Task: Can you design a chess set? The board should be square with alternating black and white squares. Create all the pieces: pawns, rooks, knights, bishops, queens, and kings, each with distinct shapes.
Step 3480:
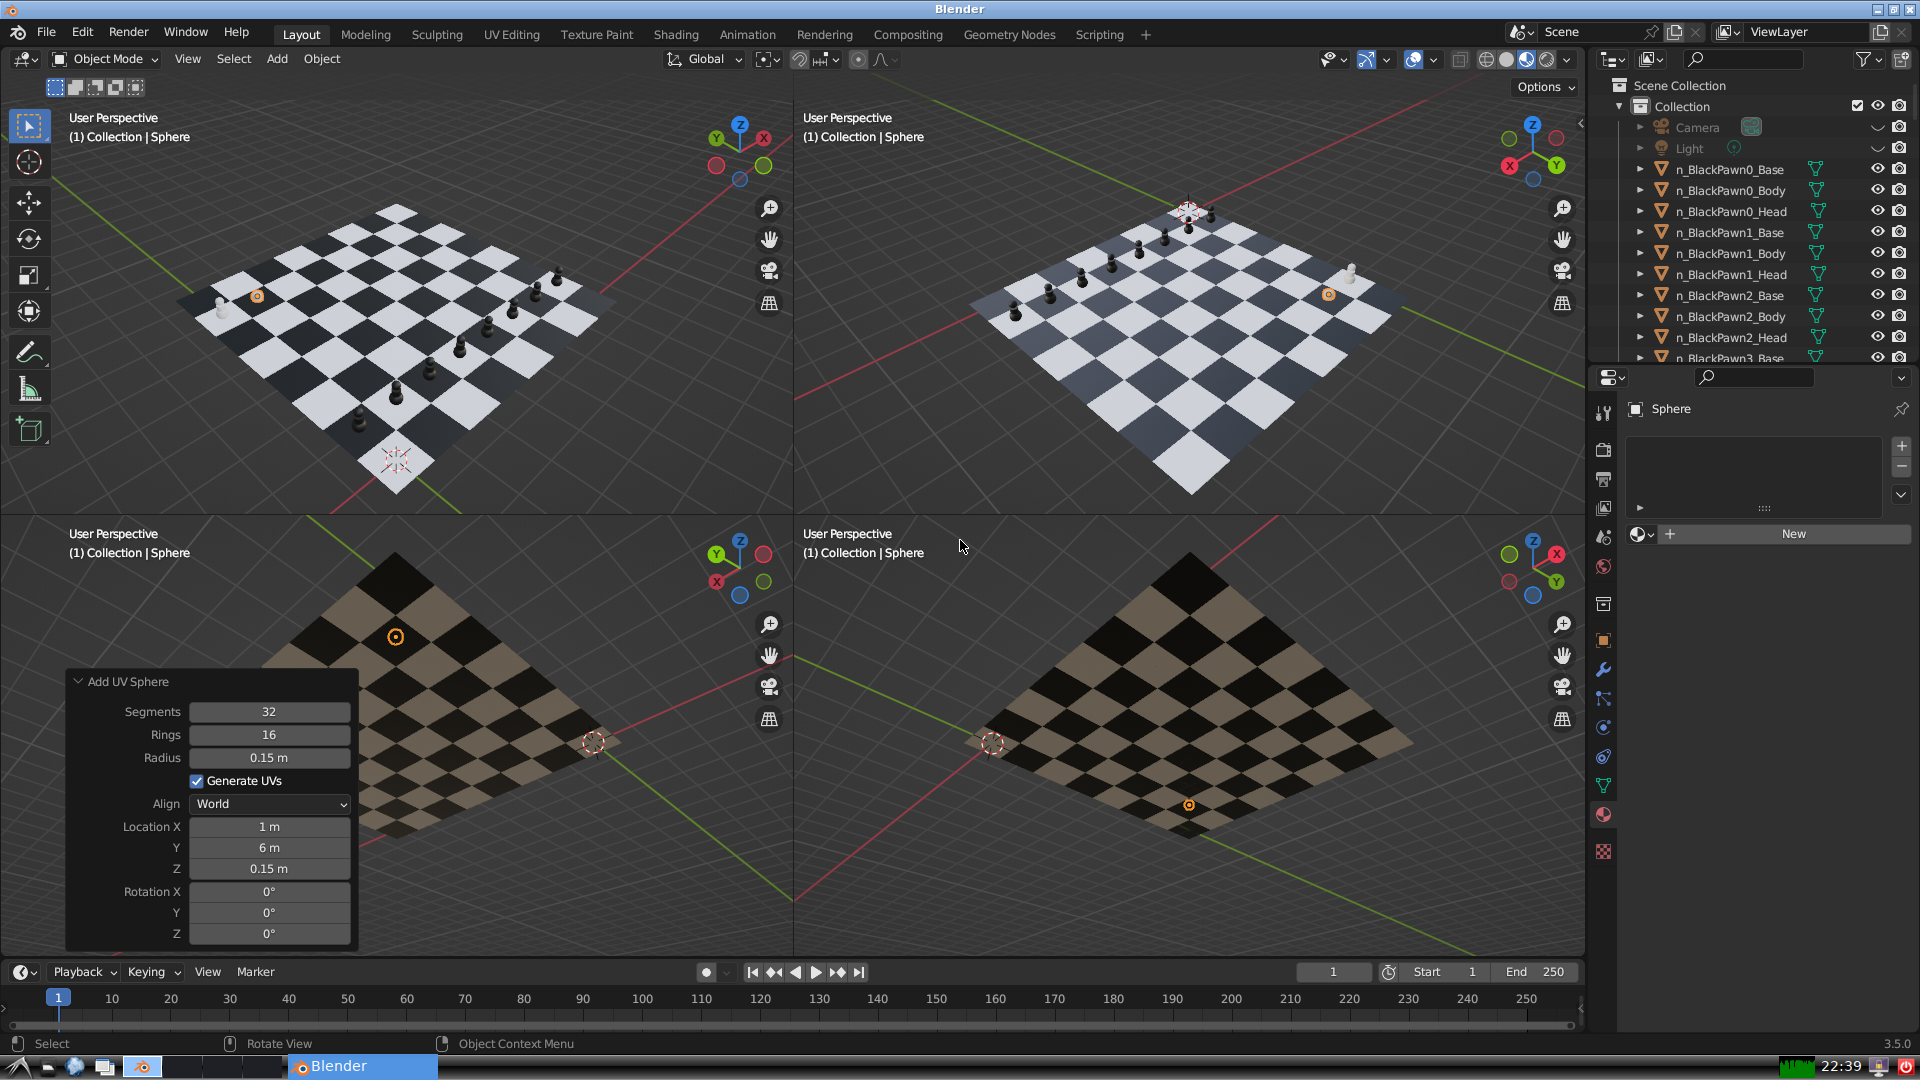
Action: {"key_press": ['Ctrl, Home']}